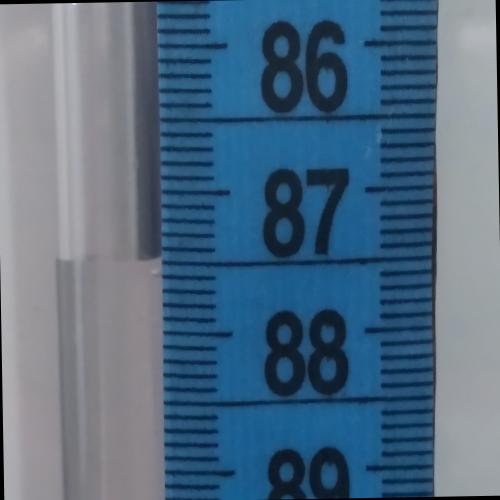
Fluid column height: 87.5 cm